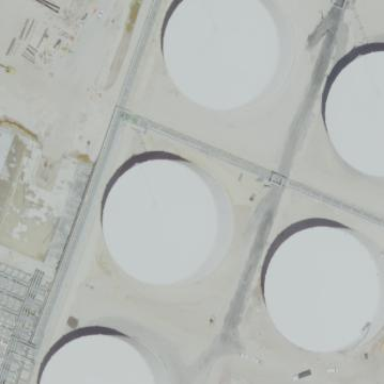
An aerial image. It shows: Storage tank building.